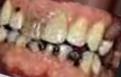
Condition: Caries